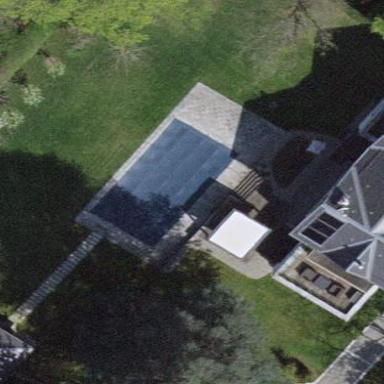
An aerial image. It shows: Swimming pool located in leisure land.